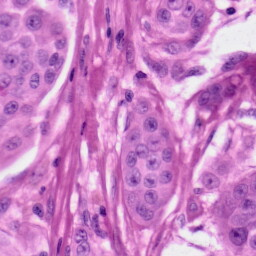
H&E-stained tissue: Skin